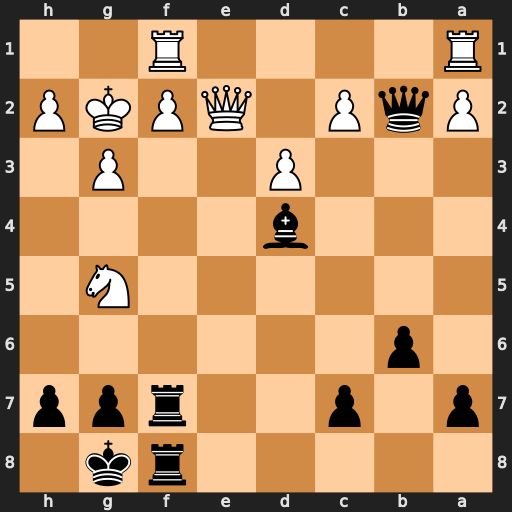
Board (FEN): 5rk1/p1p2rpp/1p6/6N1/3b4/3P2P1/PqP1QPKP/R4R2
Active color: b
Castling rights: -
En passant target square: -
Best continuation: Rxf2+ Rxf2 Rxf2+ Qxf2 Bxf2